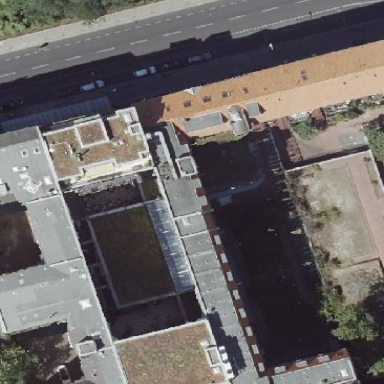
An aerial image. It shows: Commercial building.